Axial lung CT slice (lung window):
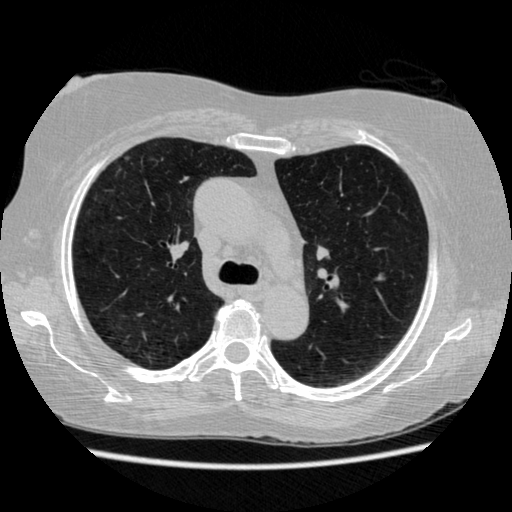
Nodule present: no